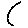
Label: line